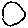
Label: circle